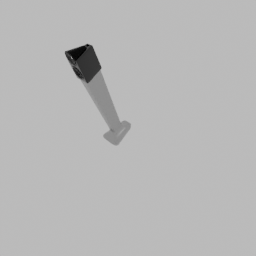
Label: electronics